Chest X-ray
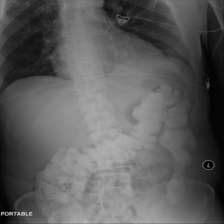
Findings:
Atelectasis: negative
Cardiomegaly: negative
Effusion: negative
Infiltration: negative
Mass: negative
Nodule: negative
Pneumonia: negative
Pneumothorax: negative
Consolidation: negative
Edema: negative
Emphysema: negative
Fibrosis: negative
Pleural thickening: negative
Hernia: negative